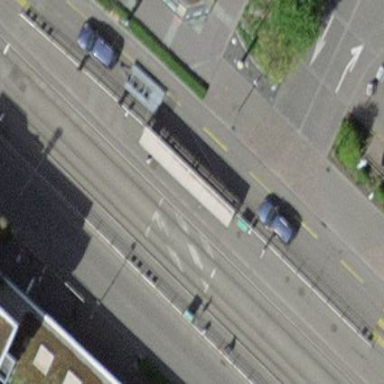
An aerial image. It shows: Platform for public transport with shelter. It serves trams and railways.